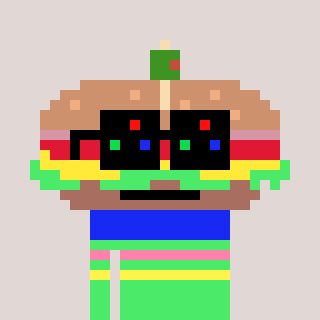
a pixel art character with square black sunglasses, a sandwich-shaped head and a teal-colored body on a warm background